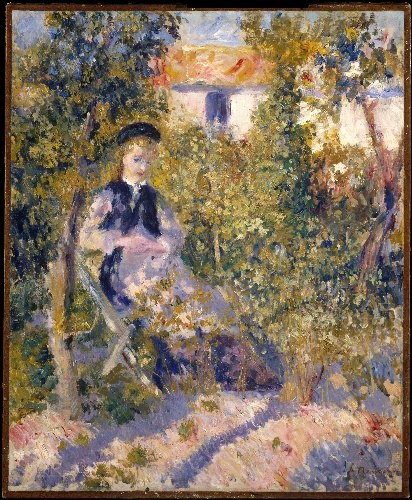
Title: Nini in the Garden (Nini Lopez)
Artist: Auguste Renoir
Artist bio: French, Limoges 1841–1919 Cagnes-sur-Mer
Date: 1876
Object type: Painting
Classification: Paintings
Medium: Oil on canvas
Dimensions: 24 3/8 x 20 in. (61.9 x 50.8 cm)
Department: European Paintings
Credit line: The Walter H. and Leonore Annenberg Collection, Gift of Walter H. and Leonore Annenberg, 2002, Bequest of Walter H. Annenberg, 2002
Accession year: 2002
Repository: Metropolitan Museum of Art, New York, NY
Tags: Gardens|Portraits|Women